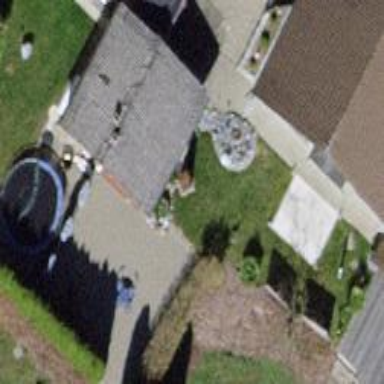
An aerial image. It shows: Garage.